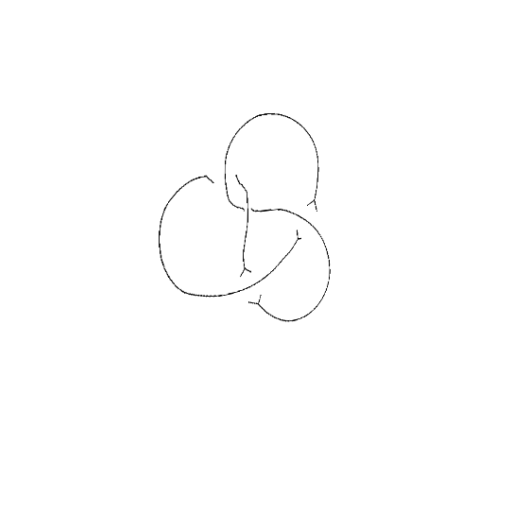
Crossing number: 4